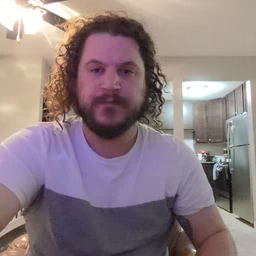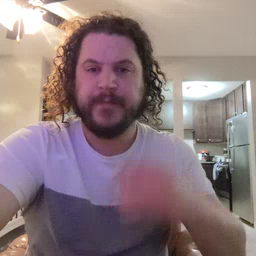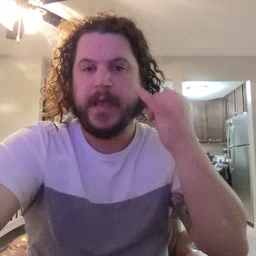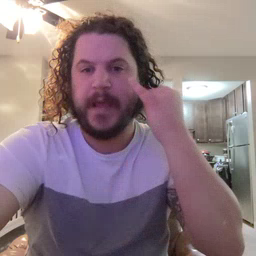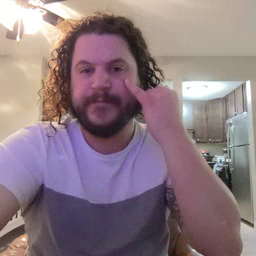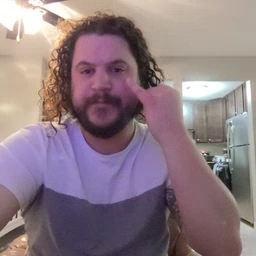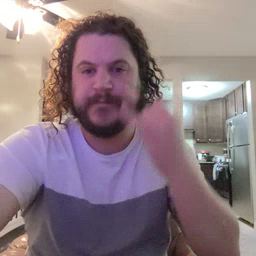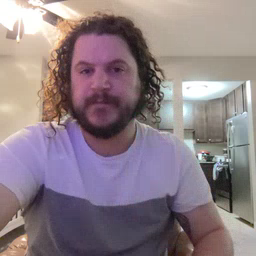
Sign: if